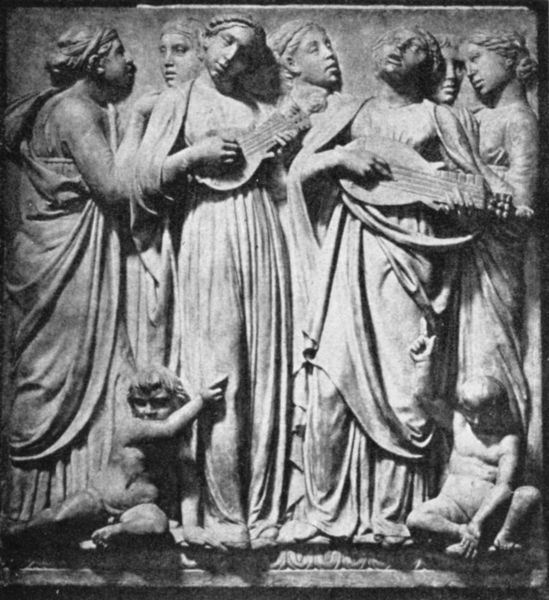
Titel: Cantoria
Künstler: Luca della Robbia
Institution: Florenz, Museo dell´Opera del Duomo
Schlagwörter: mann, nackt, weiß, frauen, menschen, sitzen, frisur, grau, kleid, kleider, schwarz, tuch, menge, alt, falten, stein, gewand, kind, gesang, gitarre, musik, engel, statue, relief, foto, antike, singen, griechenland, kränze, fresko, laute, harfe, turban, historisch, balalaika, statu